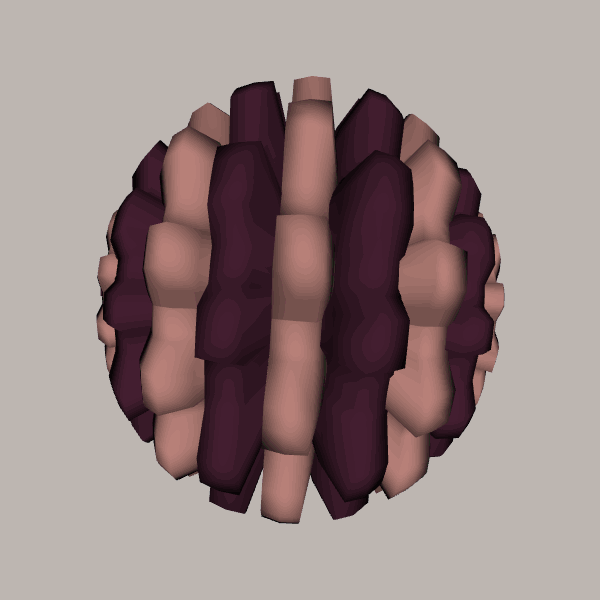
Background: light